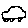
Label: car